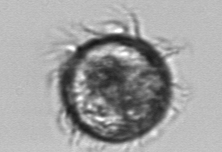
Label: Pelagostrobilidium